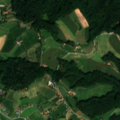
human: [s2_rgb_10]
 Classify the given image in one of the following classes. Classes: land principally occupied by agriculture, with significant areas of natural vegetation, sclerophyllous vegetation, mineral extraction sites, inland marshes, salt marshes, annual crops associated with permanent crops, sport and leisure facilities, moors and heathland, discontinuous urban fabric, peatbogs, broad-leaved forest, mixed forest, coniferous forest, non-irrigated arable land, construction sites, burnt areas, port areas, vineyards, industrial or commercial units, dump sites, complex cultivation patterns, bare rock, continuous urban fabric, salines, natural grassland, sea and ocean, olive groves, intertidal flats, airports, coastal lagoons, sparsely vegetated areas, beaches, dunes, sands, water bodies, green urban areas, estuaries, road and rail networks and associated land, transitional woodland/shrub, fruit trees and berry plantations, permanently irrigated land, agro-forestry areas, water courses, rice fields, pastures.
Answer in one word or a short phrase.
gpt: non-irrigated arable land, complex cultivation patterns, broad-leaved forest